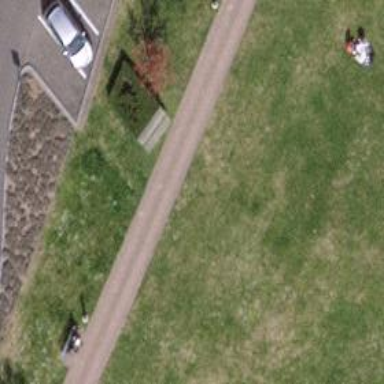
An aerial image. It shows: Bench for seating.